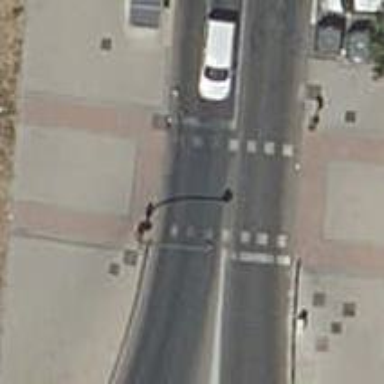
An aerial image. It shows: Zebra crossing with traffic signals. The crossing is marked by traffic lights.